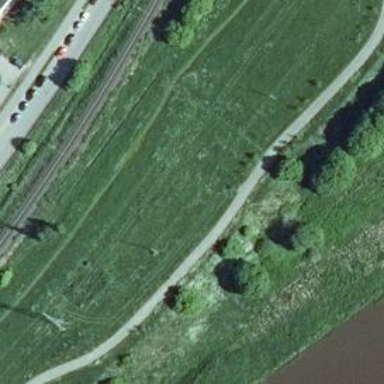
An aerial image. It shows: Path.